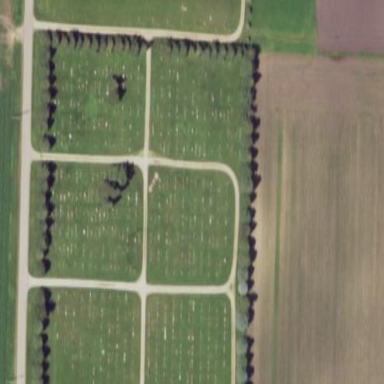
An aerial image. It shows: Cemetery.